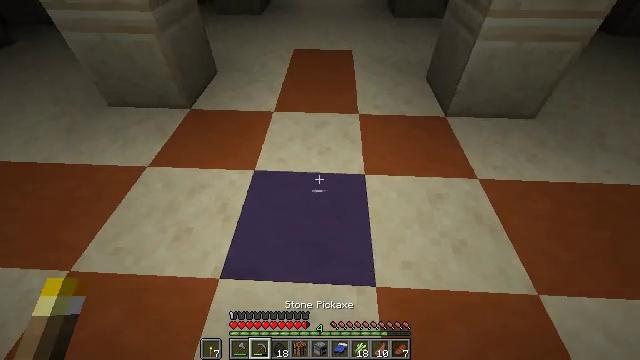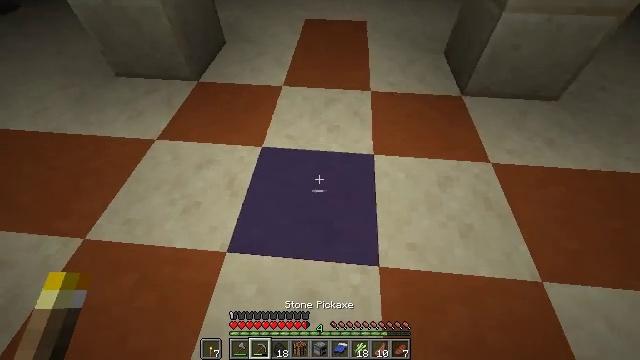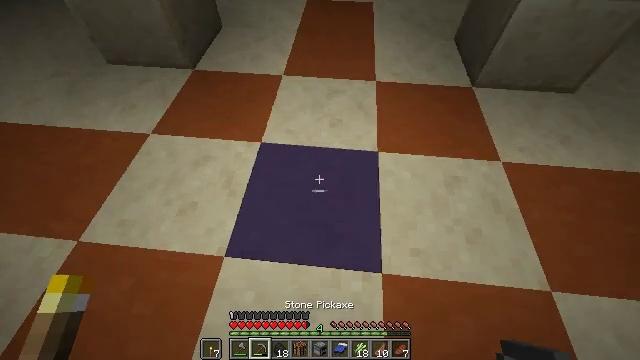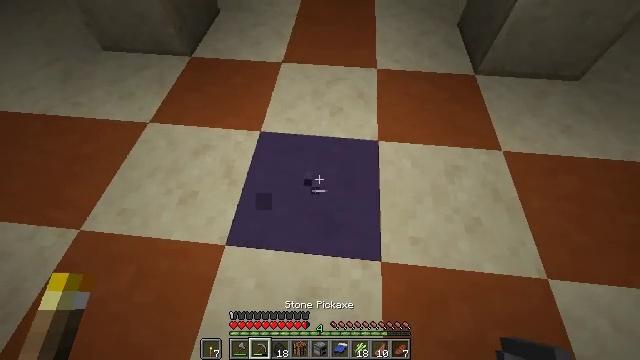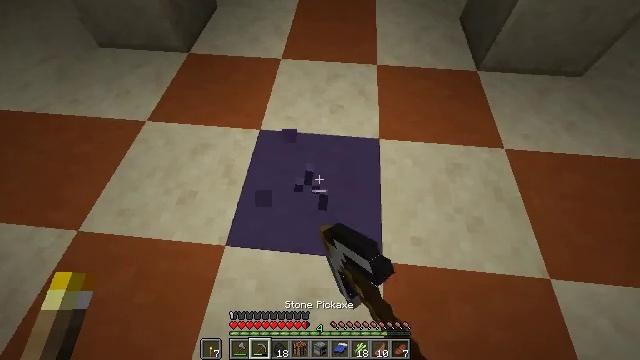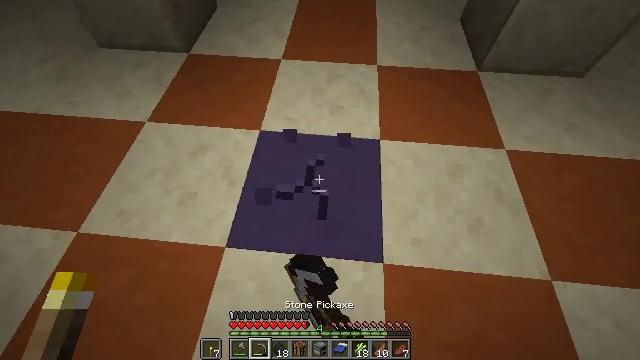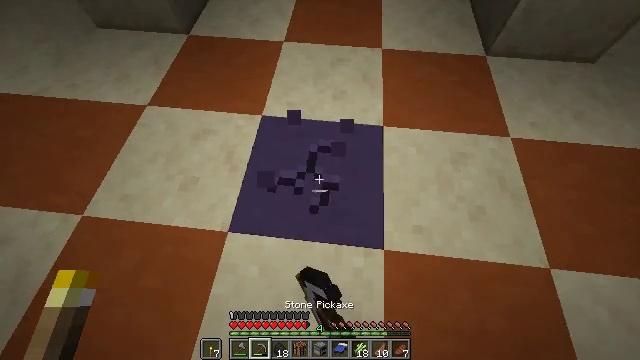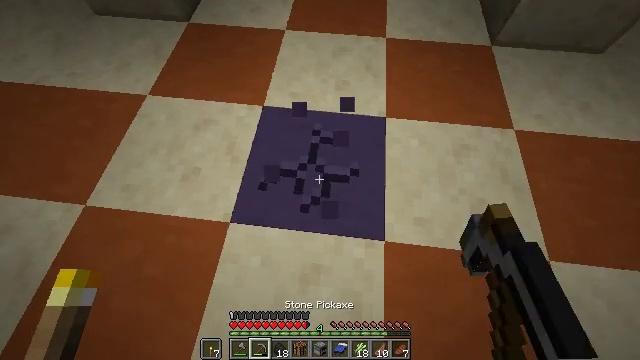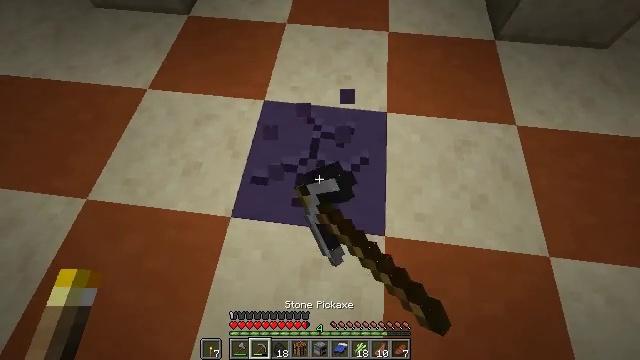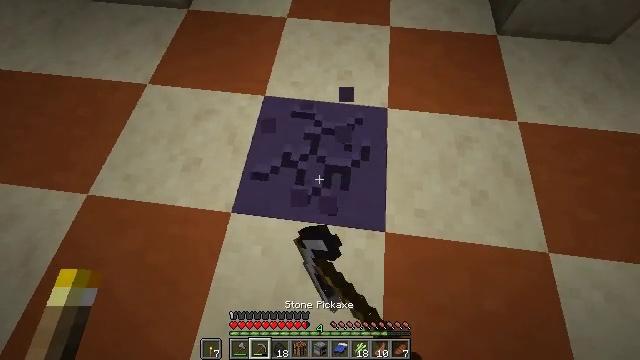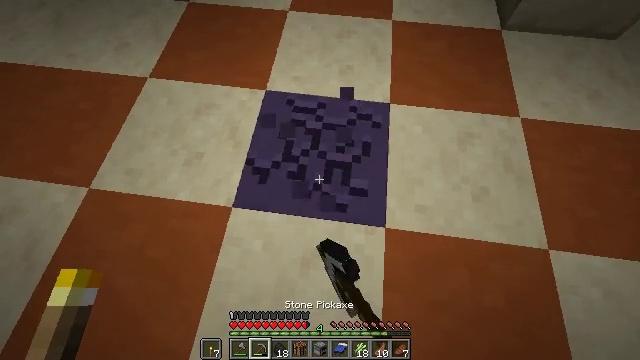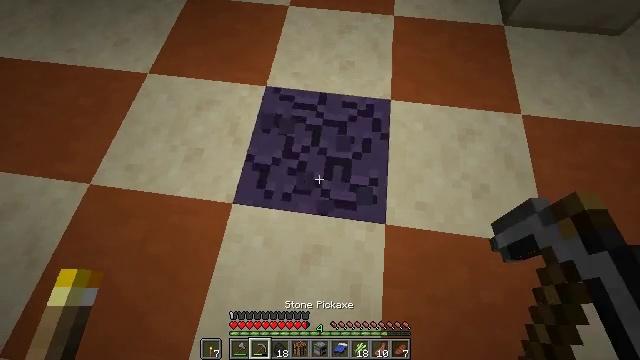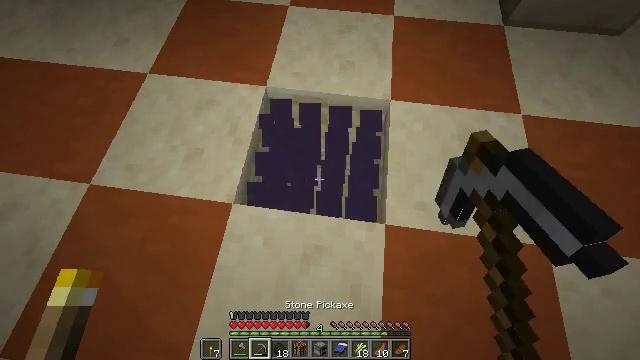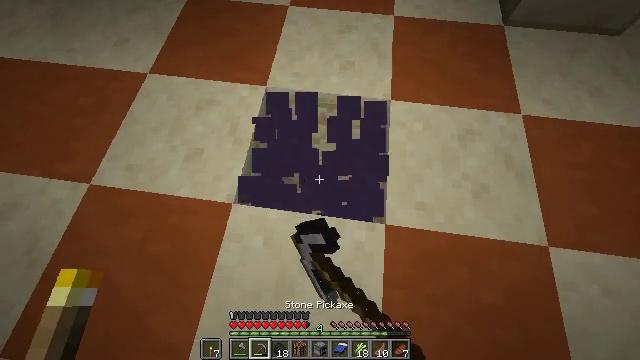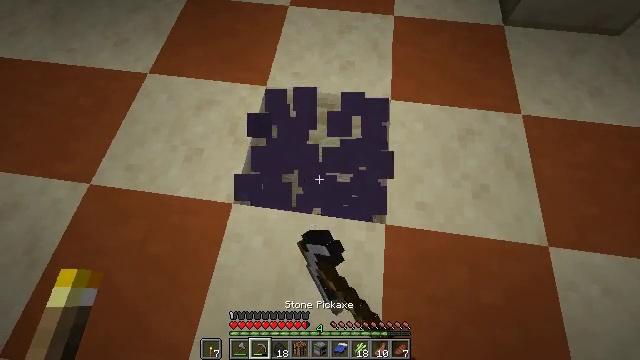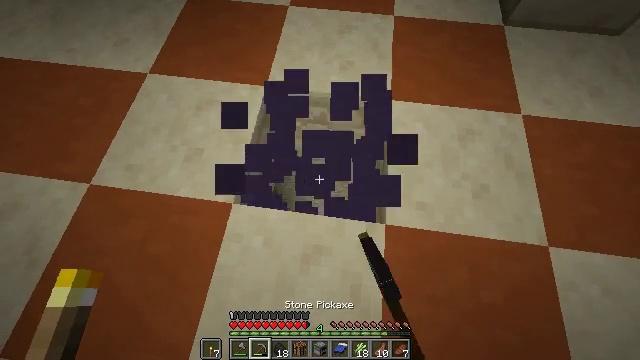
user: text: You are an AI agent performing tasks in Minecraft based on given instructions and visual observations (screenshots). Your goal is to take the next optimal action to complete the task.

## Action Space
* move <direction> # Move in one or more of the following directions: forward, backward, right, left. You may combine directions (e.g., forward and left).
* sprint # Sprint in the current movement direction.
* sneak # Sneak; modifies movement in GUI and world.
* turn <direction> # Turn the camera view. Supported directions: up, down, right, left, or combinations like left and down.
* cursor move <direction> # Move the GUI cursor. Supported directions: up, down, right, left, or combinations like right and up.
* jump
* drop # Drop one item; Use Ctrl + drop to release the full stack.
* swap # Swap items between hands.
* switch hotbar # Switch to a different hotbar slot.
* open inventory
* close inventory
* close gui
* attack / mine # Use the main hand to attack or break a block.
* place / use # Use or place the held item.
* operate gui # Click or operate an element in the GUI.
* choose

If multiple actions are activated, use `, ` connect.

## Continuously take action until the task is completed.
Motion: motion action
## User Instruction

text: Remove blue terracotta to use elsewhere.
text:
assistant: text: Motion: turn left and down
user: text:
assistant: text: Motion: turn down
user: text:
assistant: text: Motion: turn down, attack / mine
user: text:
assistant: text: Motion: turn down, attack / mine
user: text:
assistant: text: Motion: attack / mine
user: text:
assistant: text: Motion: turn down, attack / mine
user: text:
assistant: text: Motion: turn down, attack / mine
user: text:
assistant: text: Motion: turn down, attack / mine
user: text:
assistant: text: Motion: attack / mine
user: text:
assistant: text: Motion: turn down, attack / mine
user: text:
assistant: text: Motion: attack / mine
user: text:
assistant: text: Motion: attack / mine
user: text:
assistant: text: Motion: attack / mine
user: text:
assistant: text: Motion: attack / mine
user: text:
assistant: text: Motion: attack / mine
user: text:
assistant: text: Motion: move left, attack / mine
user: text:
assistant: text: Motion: attack / mine